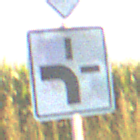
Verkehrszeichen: VerlaufVorfahrtsstrasse1
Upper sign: Vorfahrtsstrasse
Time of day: SunriseSunset
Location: Outdoor (RoadRail)
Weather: Clear
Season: NotSpecified
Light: Natural